Question: I have an app implementing AppCompat v7 toolbar, The height of this toolbar on Lollipop is twice as big as on Androids < 5.0
Toolbar xml is as follows:
'''
<?xml version="1.0" encoding="utf-8"?>
<android.support.v7.widget.Toolbar
xmlns:android="http://schemas.android.com/apk/res/android"
android:id="@+id/toolbar"
android:fitsSystemWindows="true"
android:gravity="center_vertical"
android:layout_width="match_parent"
android:layout_height="wrap_content"
android:minHeight="?attr/actionBarSize"
theme="@style/ThemeOverlay.AppCompat.ActionBar"
>
<LinearLayout
android:padding="0dp"
android:layout_margin="0dp"
android:layout_width="fill_parent"
android:layout_height="wrap_content"
android:gravity="right|center_vertical">
<TextView
android:id="@+id/action_bar_restaurant_label"
android:layout_width="wrap_content"
android:layout_height="wrap_content"
android:layout_marginRight="@dimen/restaurant_label_action_bar_margin_start"
android:layout_weight="1"
android:alpha="0"
android:ellipsize="end"
android:gravity="left"
android:singleLine="true"
android:textColor="@color/white"
android:textSize="@dimen/restaurant_label_action_bar_font_size" />
<ImageButton
android:id="@+id/shuffle_restaurant"
android:layout_width="40dp"
android:layout_height="40dp"
android:layout_alignParentRight="true"
android:layout_marginRight="7dp"
android:layout_weight="0"
android:background="@color/transparent"
android:scaleType="fitXY"
android:src="@drawable/shuffle_button" />
</LinearLayout>
</android.support.v7.widget.Toolbar>
'''
My layout is as follows:
'''
<android.support.v4.widget.DrawerLayout
android:id="@+id/drawer_layout"
android:layout_width="match_parent"
android:layout_height="match_parent">
<FrameLayout
android:id="@+id/container"
android:layout_width="fill_parent"
android:layout_height="fill_parent"
android:orientation="vertical">
<include layout="@layout/toolbar" />
<include layout="@layout/activity_content" />
</FrameLayout>
<ListView
android:id="@+id/list_slidermenu"
android:layout_width="240dp"
android:layout_height="fill_parent"
android:layout_gravity="start"
android:background="@color/list_background"
android:choiceMode="singleChoice"
android:divider="@color/list_divider"
android:dividerHeight="1dp"
android:listSelector="@drawable/list_selector"
android:paddingTop="50dp" />
</android.support.v4.widget.DrawerLayout>
'''
Screenshot:

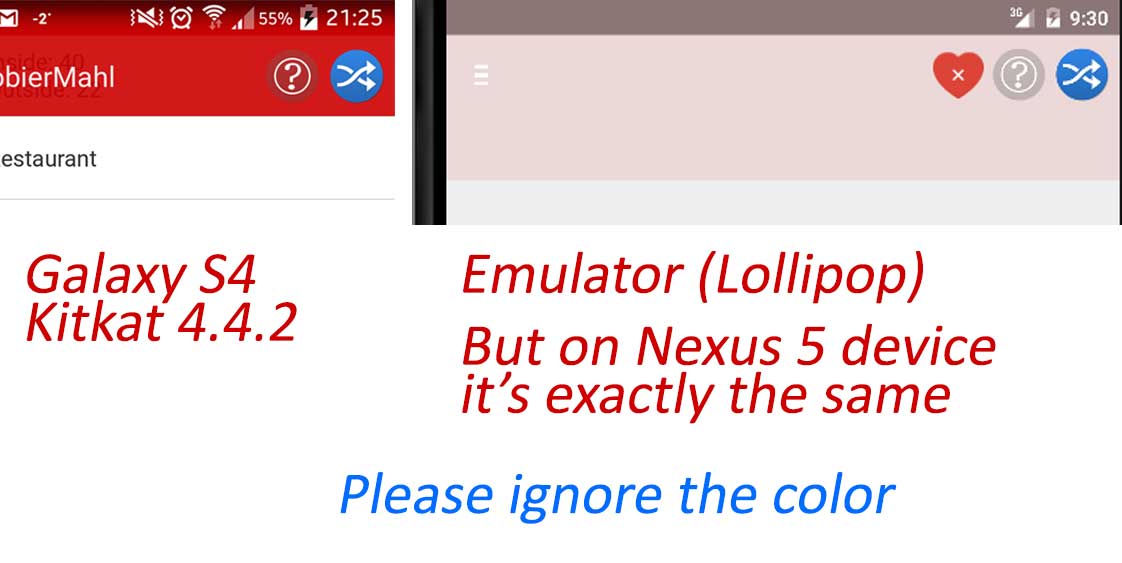
Answer: Ok I found the solution for this finally,
When you have a translucent Status Bar and you don't want your toolbar to go below the status bar, but instead stay in the position where the original "ActionBar" was, you'll need to set it to the following
'''
android:fitsSystemWindows="true"
'''
But this causes the problem I described above when setting it directly on the ToolBar, so instead I wrapped the toolbar in
'''
<FrameLayout />
'''
and set the
'''
android:fitsSystemWindows="true"
'''
on the FrameLayout not the Toolbar